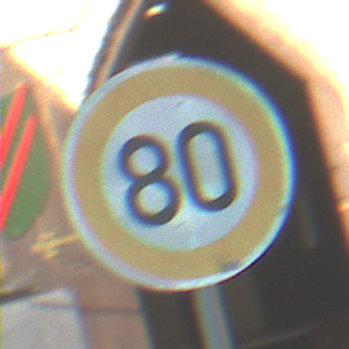
Verkehrszeichen: Geschwindigkeit80
Umgebung: Outdoor, Urban
Tageszeit: MorningAfternoon
Wetter: PartlyCloudy
Licht: Natural
Jahreszeit: NotSpecified
Kontrast: LowContrast